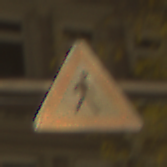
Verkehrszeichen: FussgaengerLinks
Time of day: Night
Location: Outdoor (Urban)
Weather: Clear
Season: NotSpecified
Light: Artificial